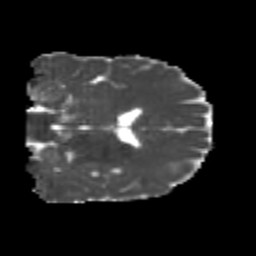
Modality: MD
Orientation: coronal
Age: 22
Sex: male
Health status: healthy
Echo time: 0.074 s